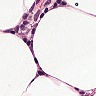
Metastatic tissue present: no